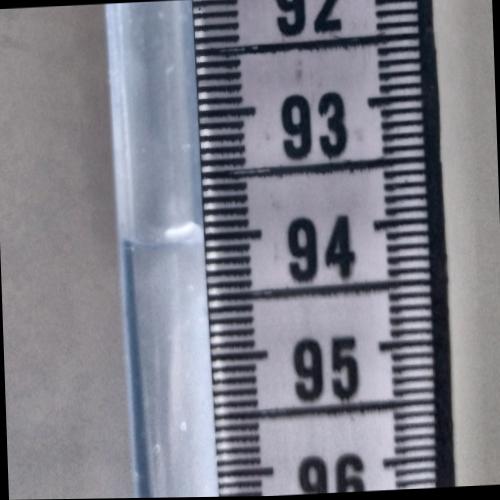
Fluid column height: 94.0 cm